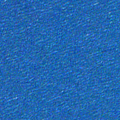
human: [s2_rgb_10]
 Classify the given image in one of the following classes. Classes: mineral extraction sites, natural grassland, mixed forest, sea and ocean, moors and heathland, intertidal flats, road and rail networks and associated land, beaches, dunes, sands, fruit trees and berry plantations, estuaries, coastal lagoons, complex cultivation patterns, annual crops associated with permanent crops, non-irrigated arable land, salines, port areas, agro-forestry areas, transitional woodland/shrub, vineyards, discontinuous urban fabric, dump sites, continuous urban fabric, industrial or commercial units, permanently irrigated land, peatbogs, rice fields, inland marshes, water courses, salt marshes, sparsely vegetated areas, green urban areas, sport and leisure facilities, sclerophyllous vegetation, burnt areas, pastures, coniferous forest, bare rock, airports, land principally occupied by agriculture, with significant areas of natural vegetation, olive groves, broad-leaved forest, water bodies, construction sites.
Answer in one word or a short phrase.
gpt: sea and ocean